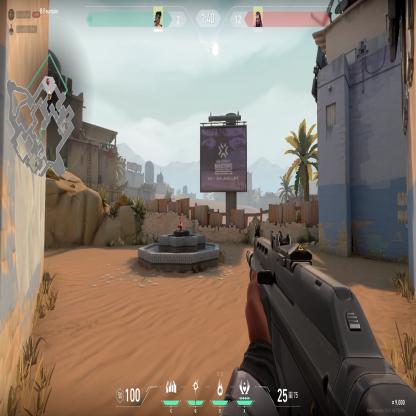
Label: enemy